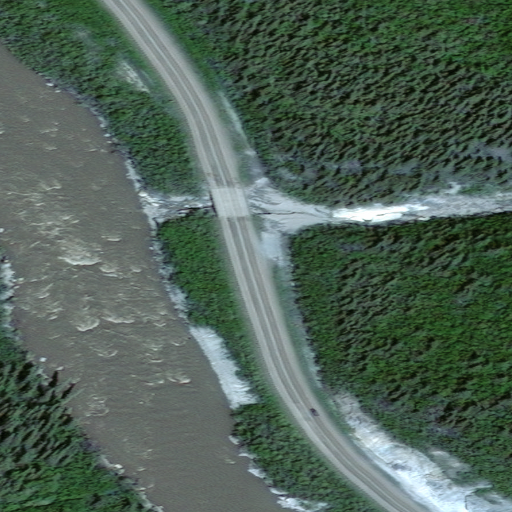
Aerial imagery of valley in Alaska named Iceworm Gulch containing only unknown